Field crop: maize
Growth stage: 2
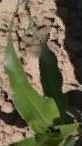
Species: maize